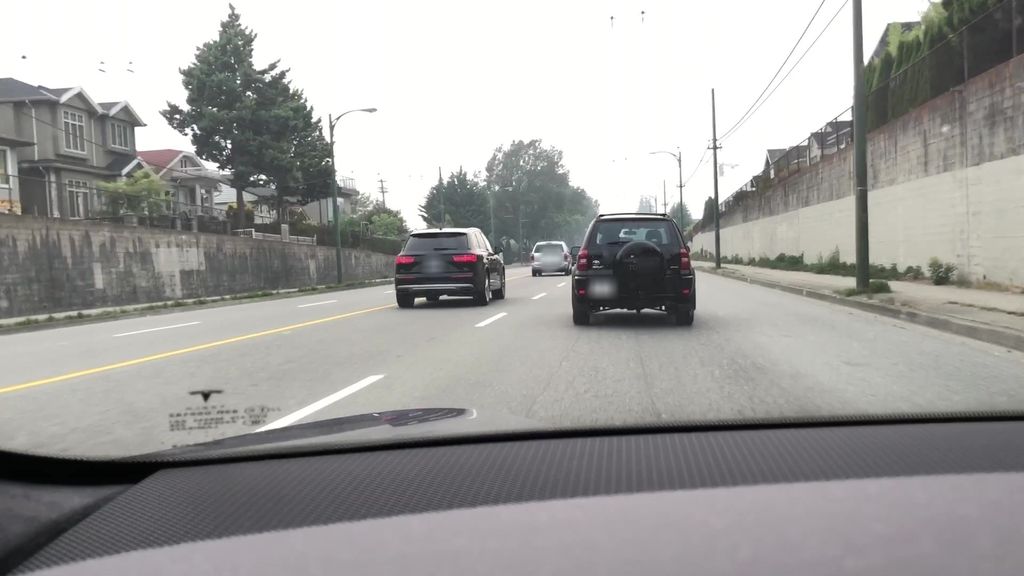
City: vancouver